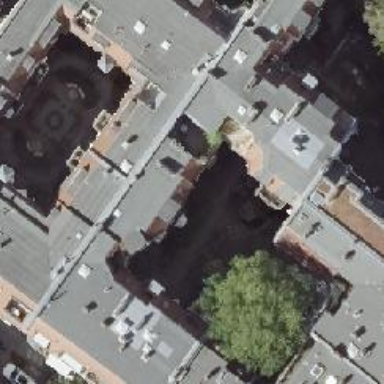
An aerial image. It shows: Grey apartments building with red gambrel roof made of roof tiles.